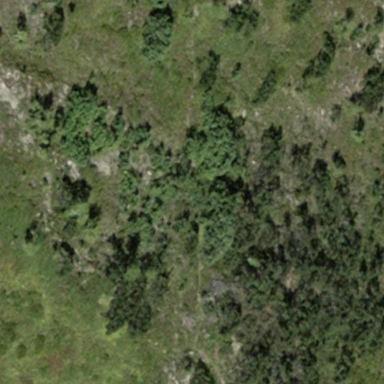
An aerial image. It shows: Area covered in scrub vegetation.